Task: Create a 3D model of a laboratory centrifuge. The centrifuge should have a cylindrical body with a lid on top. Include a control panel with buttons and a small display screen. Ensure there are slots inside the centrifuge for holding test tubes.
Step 34:
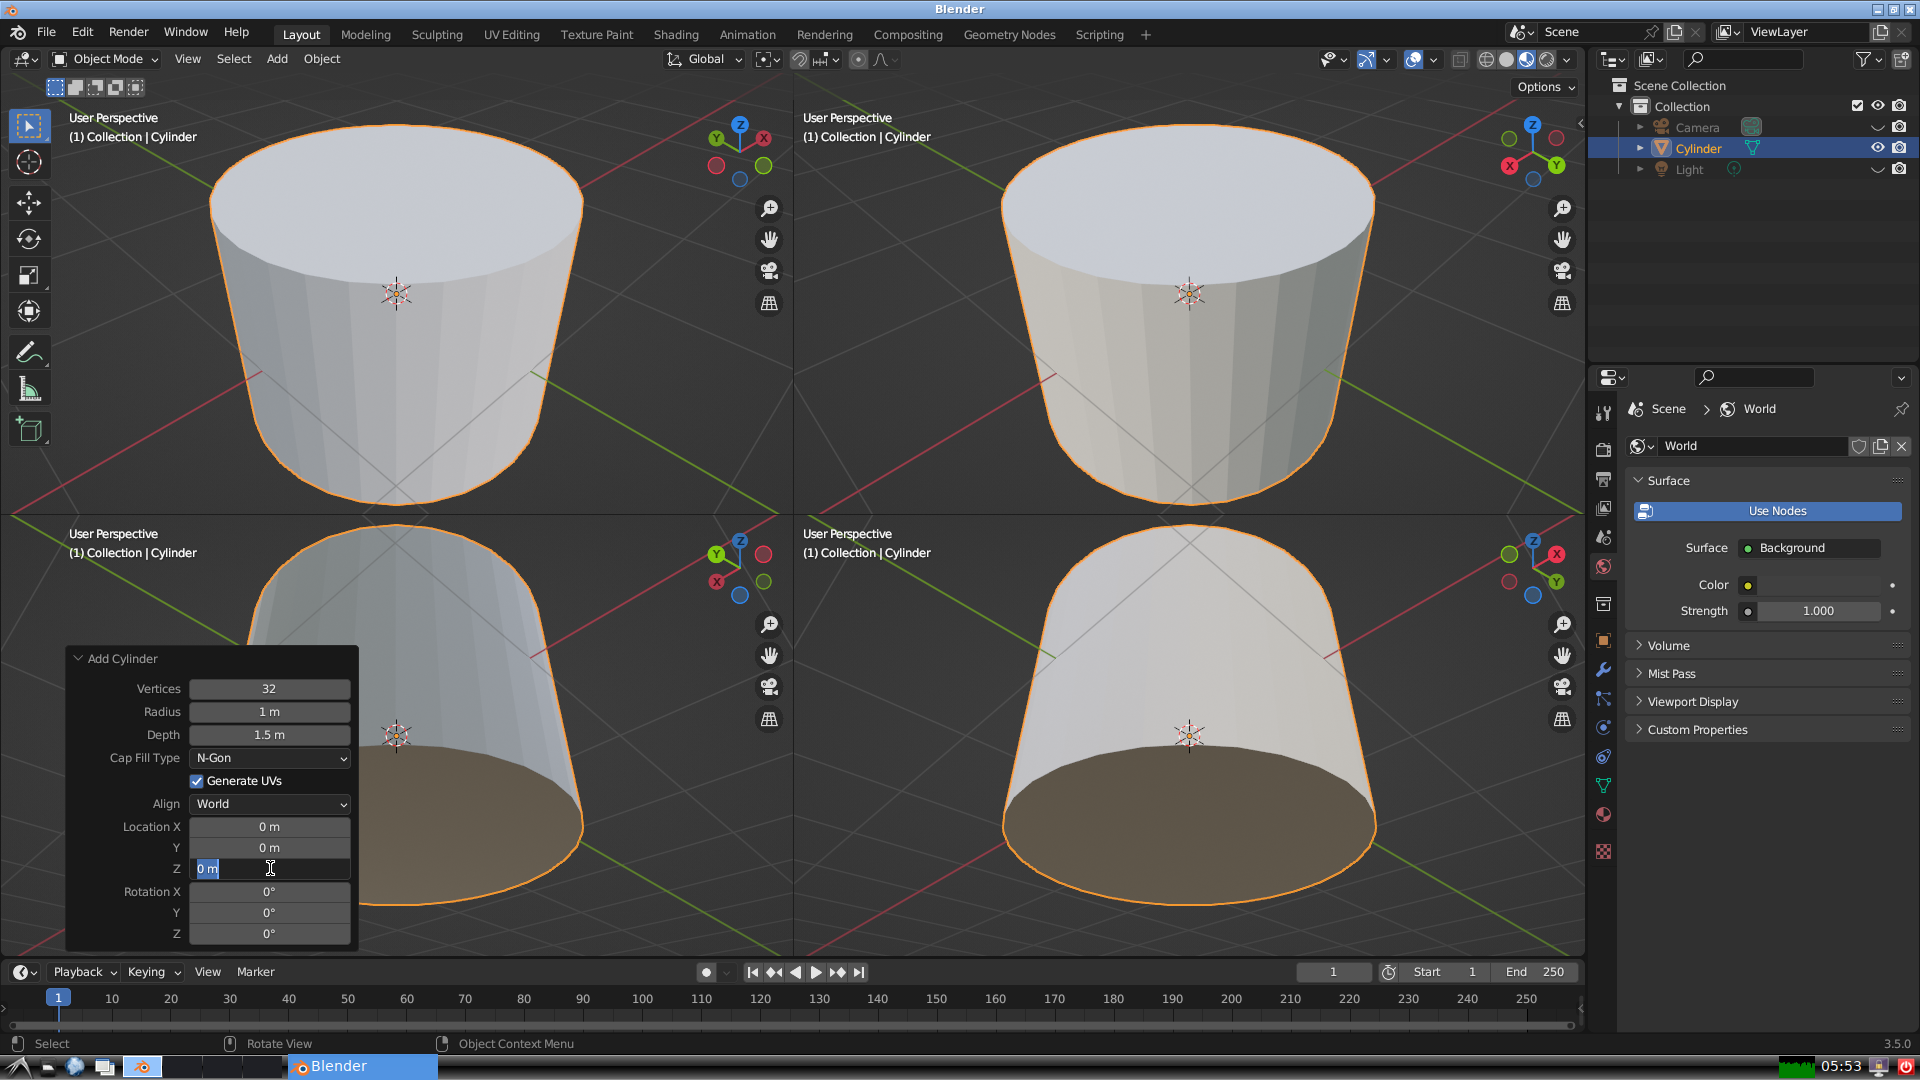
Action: input_text: 0.75